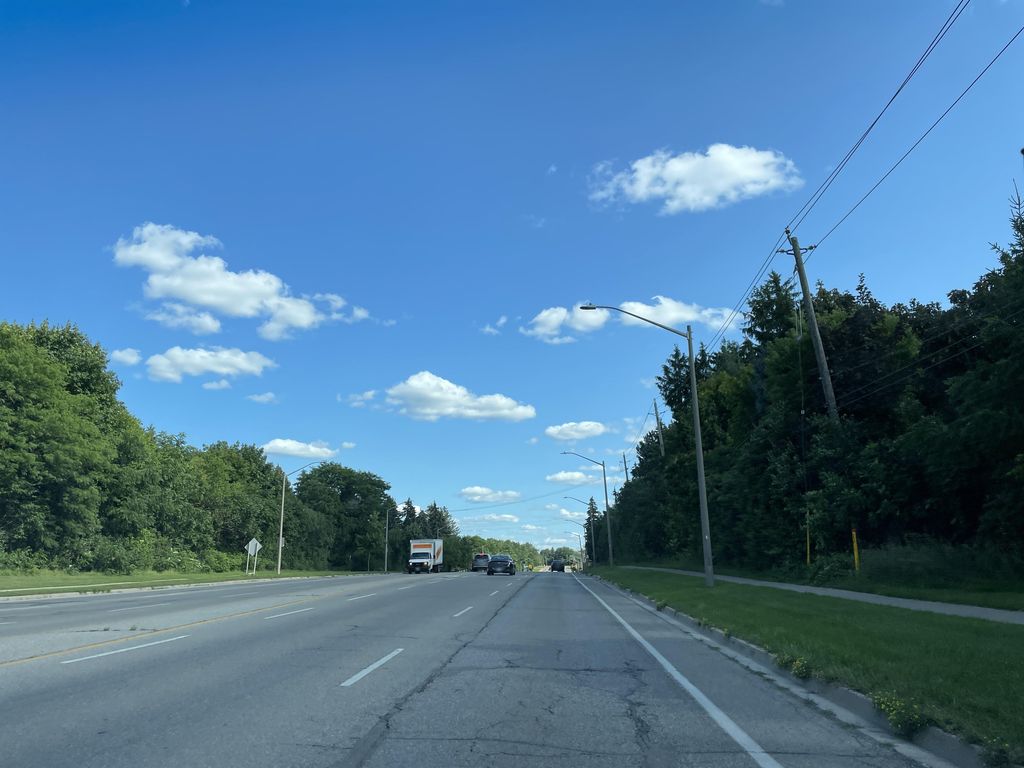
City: kitchener-waterloo